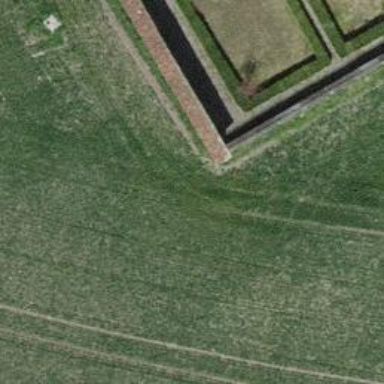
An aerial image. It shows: Wall barrier.